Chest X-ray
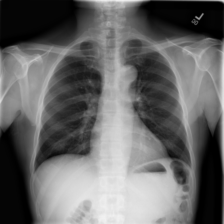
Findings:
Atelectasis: negative
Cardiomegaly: negative
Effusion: negative
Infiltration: positive
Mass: negative
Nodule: negative
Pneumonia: negative
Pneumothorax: negative
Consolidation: negative
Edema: negative
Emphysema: negative
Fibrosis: negative
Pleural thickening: negative
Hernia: negative